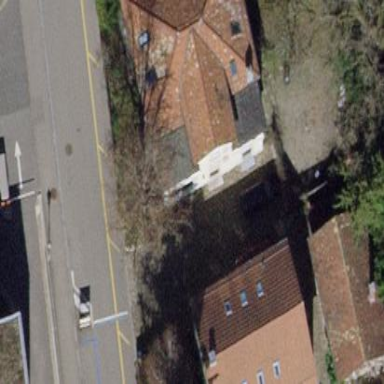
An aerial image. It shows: Building with tiled roof.